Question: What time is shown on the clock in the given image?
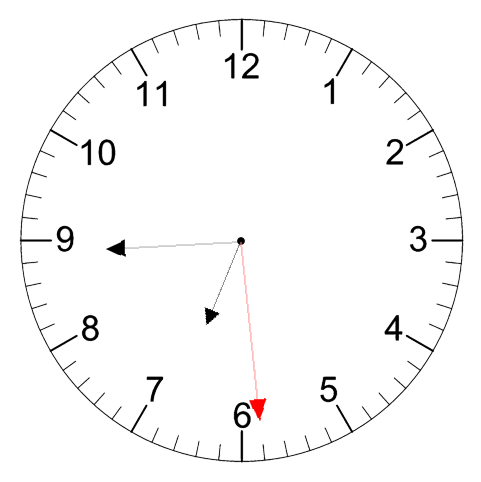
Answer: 06:44:29